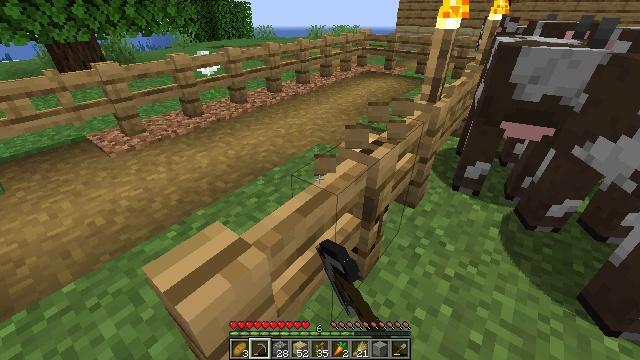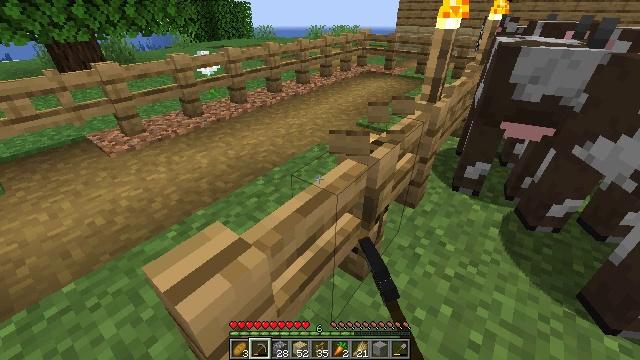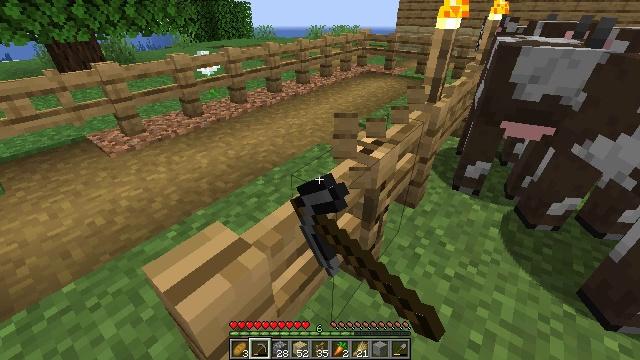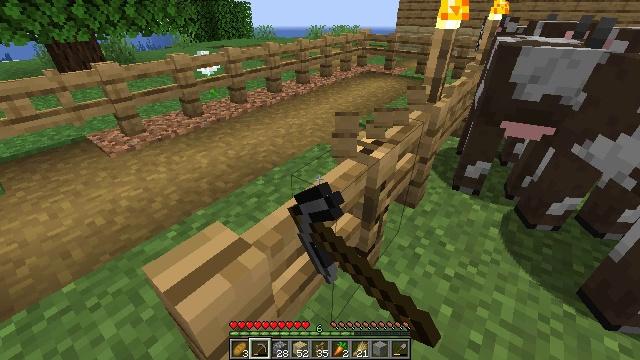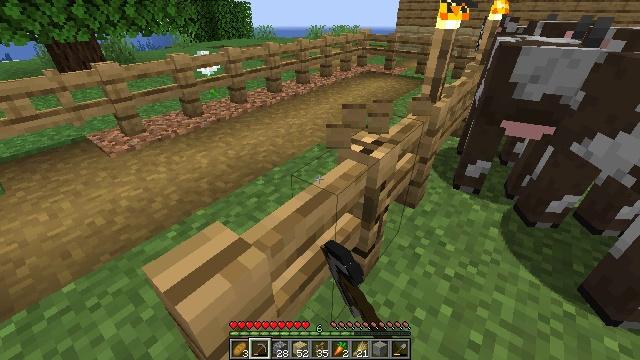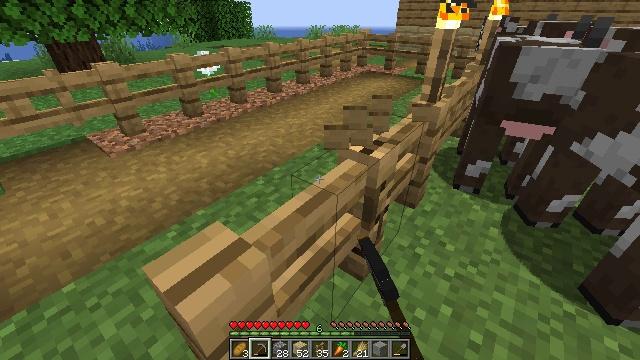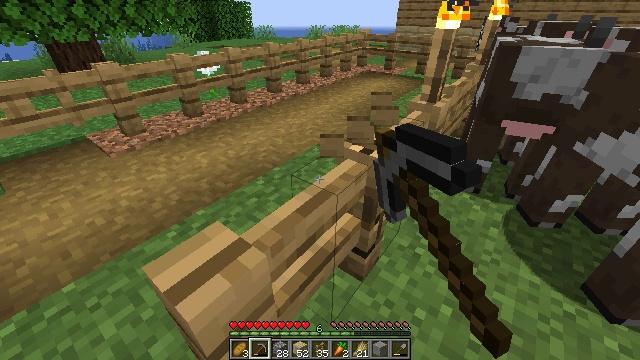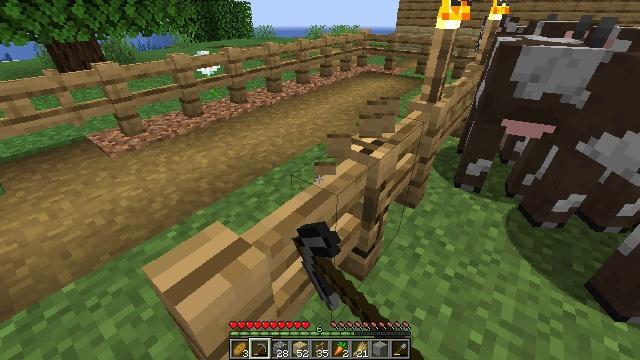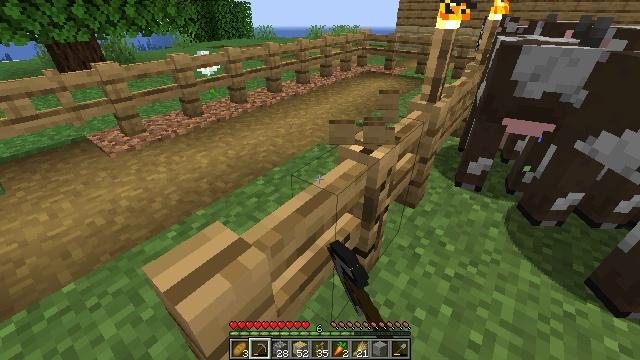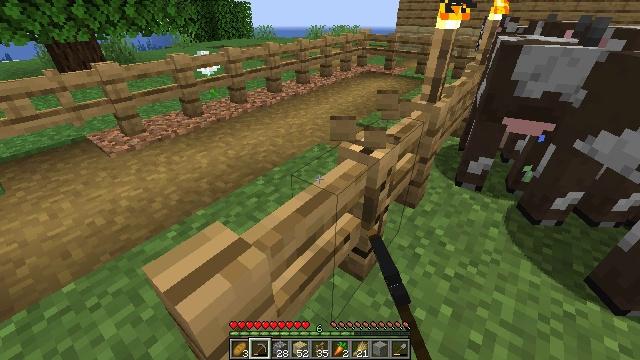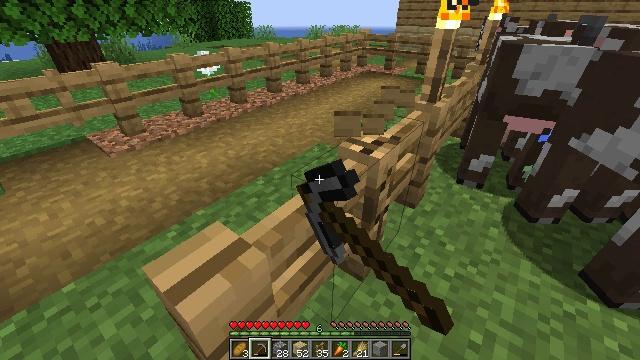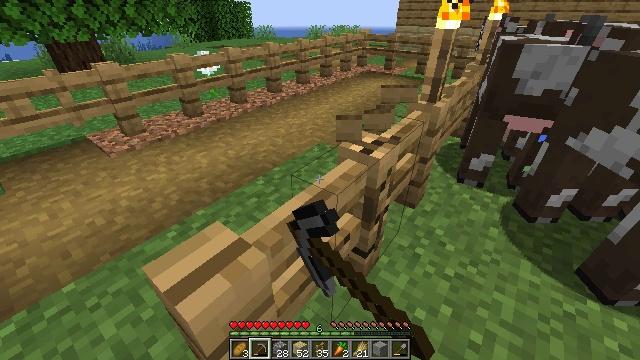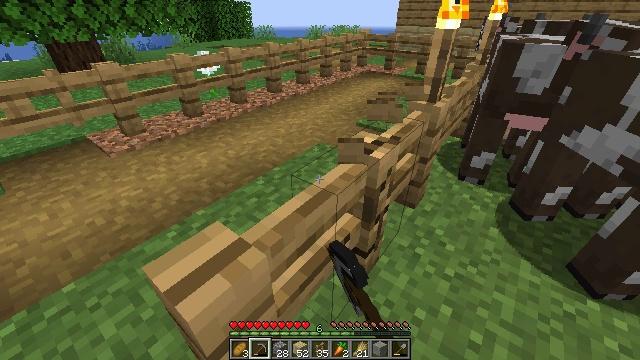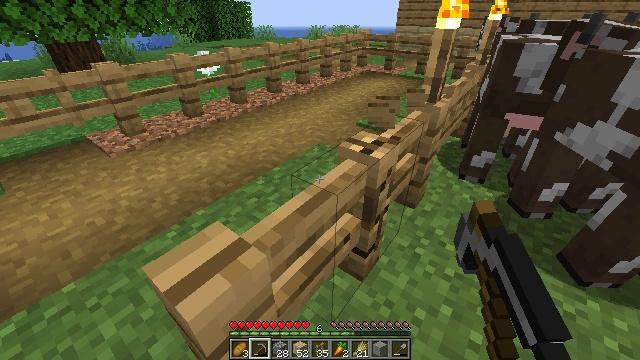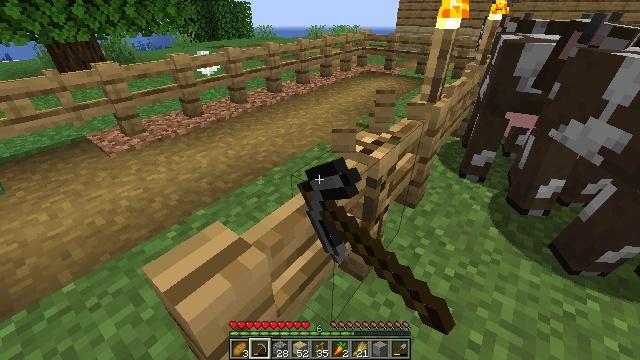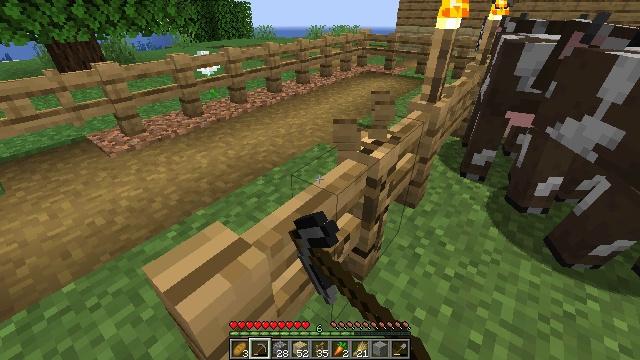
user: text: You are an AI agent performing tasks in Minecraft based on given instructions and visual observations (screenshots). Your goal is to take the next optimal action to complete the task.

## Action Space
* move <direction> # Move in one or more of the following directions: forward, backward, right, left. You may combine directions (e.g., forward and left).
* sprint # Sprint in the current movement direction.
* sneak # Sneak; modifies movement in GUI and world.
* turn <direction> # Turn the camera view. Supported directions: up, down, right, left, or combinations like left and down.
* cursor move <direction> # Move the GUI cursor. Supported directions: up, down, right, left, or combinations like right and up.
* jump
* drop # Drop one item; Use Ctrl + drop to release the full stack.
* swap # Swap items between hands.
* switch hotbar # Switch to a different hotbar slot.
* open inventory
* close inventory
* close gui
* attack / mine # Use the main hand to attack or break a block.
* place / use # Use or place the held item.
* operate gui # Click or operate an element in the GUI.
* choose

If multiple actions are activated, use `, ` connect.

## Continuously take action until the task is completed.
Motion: motion action
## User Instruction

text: Left-click to destroy the oak fence.
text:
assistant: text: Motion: attack / mine
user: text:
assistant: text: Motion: attack / mine
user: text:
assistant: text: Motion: attack / mine
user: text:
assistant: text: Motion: attack / mine
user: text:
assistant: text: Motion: attack / mine
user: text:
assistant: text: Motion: attack / mine
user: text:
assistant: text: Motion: attack / mine
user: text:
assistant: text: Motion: attack / mine
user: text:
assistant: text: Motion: attack / mine
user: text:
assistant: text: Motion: attack / mine
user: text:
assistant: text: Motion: attack / mine
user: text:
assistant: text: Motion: attack / mine
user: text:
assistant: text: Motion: attack / mine
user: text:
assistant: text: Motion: attack / mine
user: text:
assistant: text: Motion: attack / mine
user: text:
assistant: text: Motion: attack / mine
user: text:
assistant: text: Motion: attack / mine
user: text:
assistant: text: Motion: attack / mine
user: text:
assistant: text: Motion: attack / mine
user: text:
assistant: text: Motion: attack / mine
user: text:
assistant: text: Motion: attack / mine
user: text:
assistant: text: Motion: attack / mine
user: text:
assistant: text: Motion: attack / mine
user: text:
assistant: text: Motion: attack / mine
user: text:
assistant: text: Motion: attack / mine
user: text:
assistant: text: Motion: attack / mine
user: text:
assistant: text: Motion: attack / mine
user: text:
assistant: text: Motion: attack / mine
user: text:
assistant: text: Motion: attack / mine
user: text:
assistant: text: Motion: attack / mine